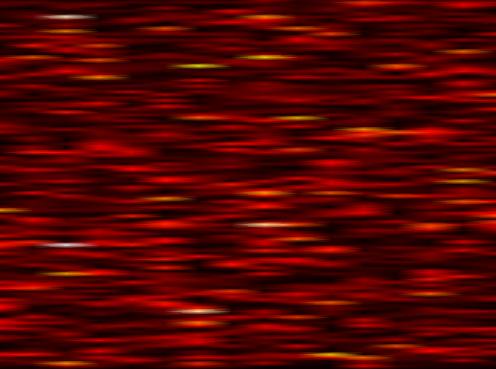
Label: UFMC